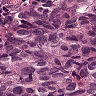
Metastatic tissue present: yes